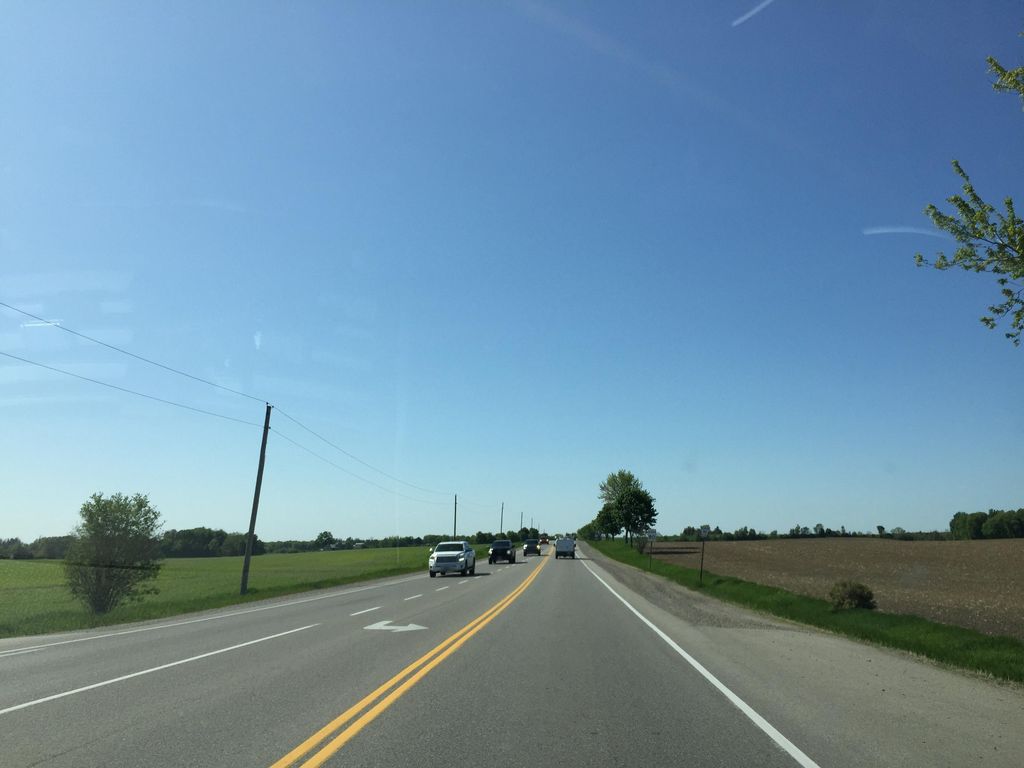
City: kitchener-waterloo